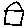
Label: house